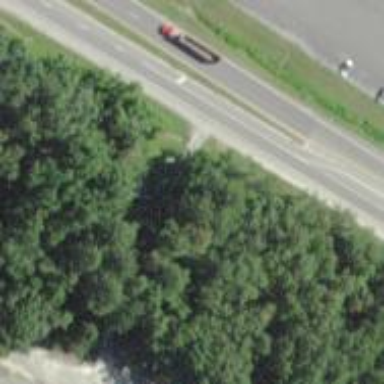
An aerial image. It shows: Trunk highway.